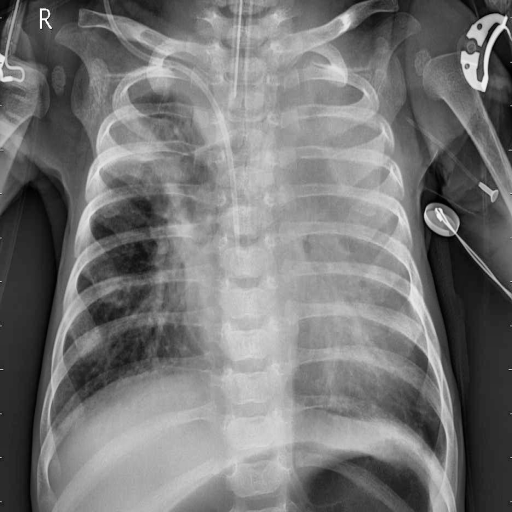
Finding: PNEUMONIA